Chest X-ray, AP view. Patient: 19 years old, sex M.
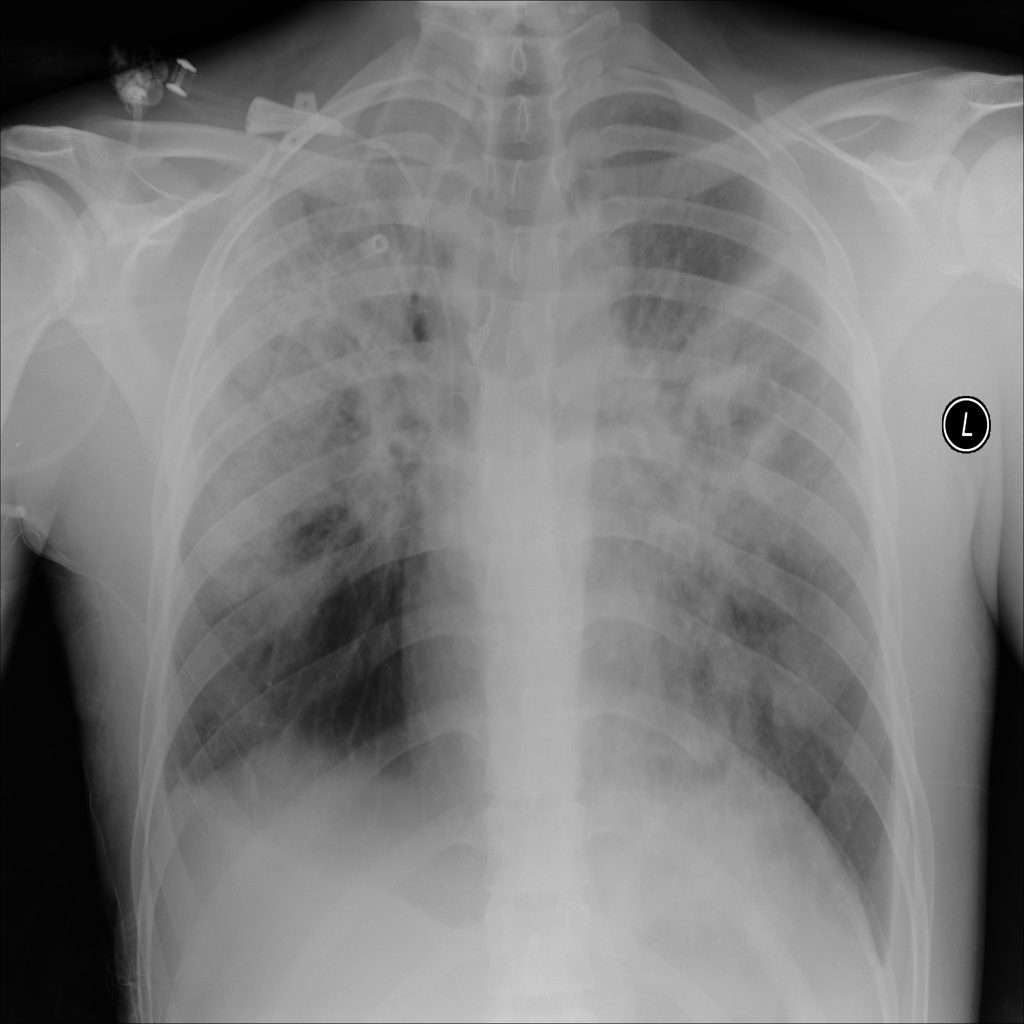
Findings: No Finding